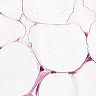
Metastatic tissue present: no